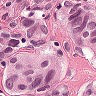
Metastatic tissue present: yes